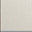
Piece: xx